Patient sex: M
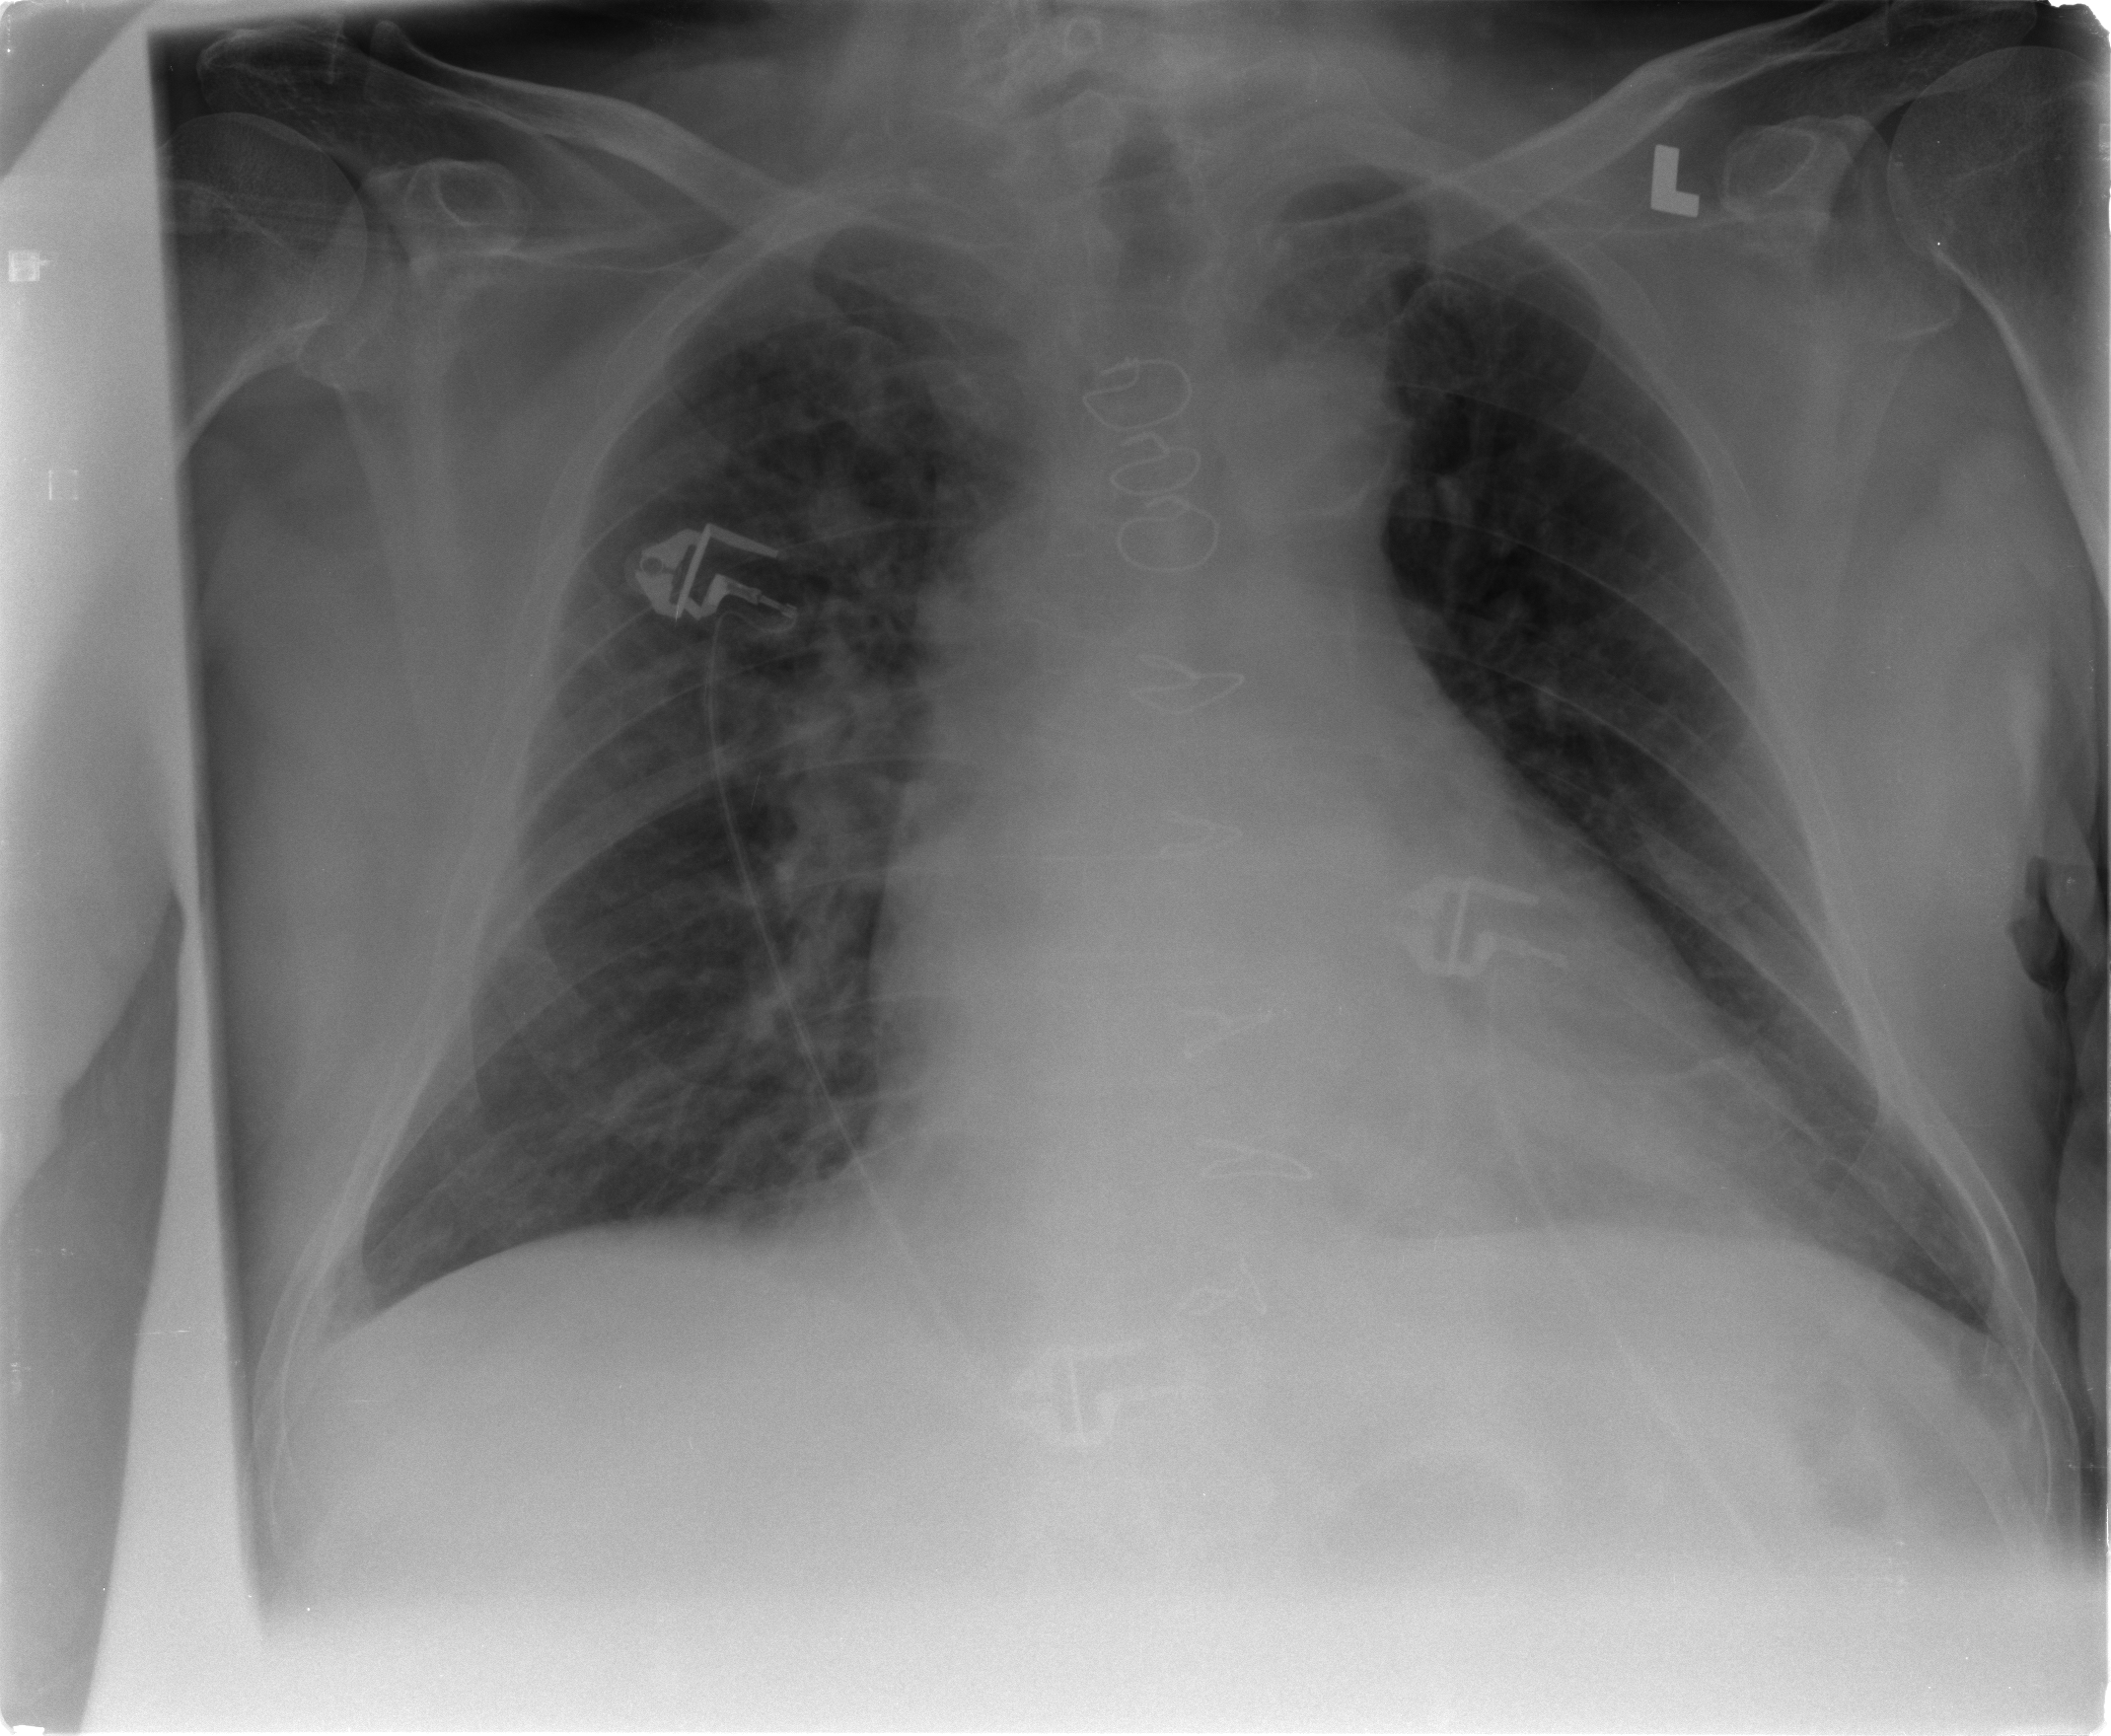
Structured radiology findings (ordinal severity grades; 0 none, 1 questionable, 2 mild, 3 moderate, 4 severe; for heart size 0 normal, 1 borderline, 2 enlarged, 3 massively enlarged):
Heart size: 2
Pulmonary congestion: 2
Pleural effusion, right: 0
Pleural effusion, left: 0
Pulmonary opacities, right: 2
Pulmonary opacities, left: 0
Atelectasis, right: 2
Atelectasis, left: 2